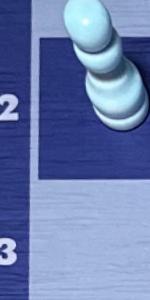
Label: Empty